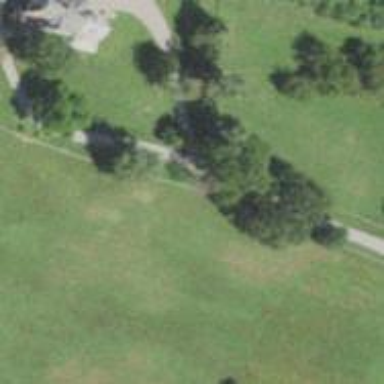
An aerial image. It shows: Driveway.